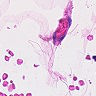
Metastatic tissue present: no